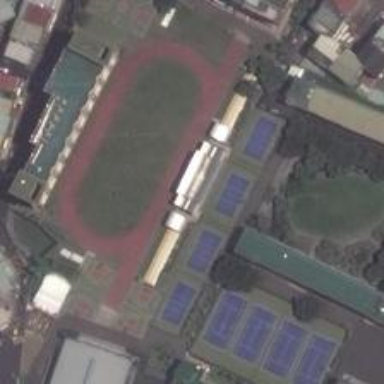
This is a huge exercise yard while the football field and the tennis courts are separated by a tall building .